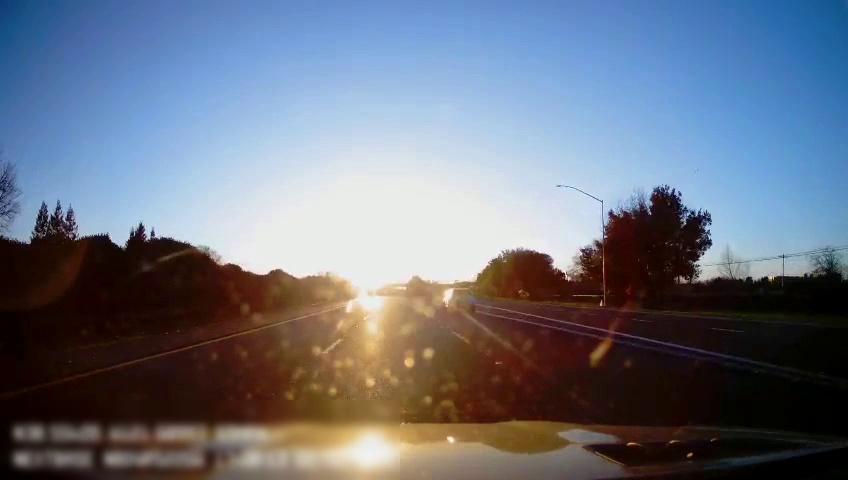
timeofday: Day
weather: Sunny
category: Drivable Space
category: Vehicles | SUV
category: Lanes | Alternate Lane
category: Lanes | Current Lane
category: Lanes | Current Lane
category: Lanes | Alternate Lane
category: Lanes | Alternate Lane
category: Lanes | Alternate Lane
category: Lanes | Alternate Lane